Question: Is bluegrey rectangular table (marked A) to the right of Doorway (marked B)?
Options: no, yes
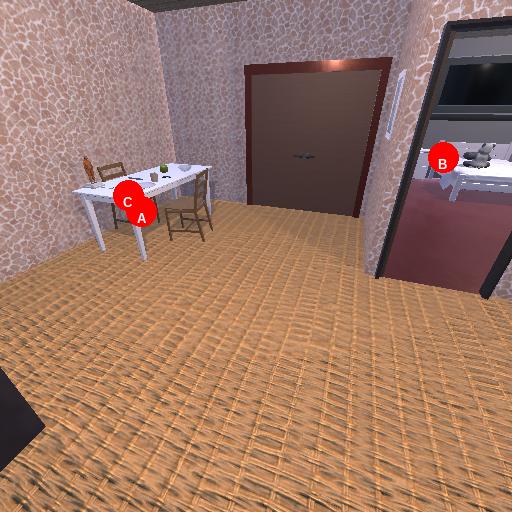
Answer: no